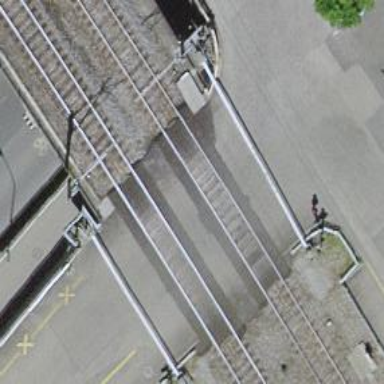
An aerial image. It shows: Level crossing with double half barrier.